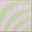
Piece: xx